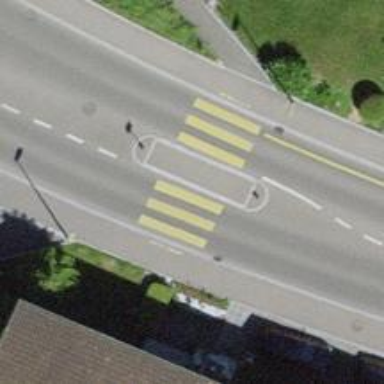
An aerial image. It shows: Uncontrolled zebra crossing with central island.